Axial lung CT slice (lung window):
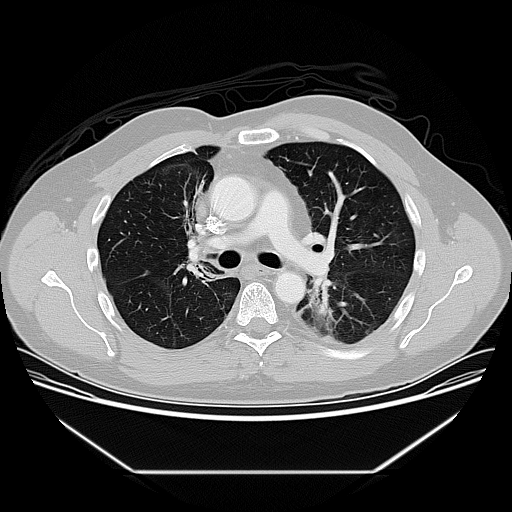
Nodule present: no